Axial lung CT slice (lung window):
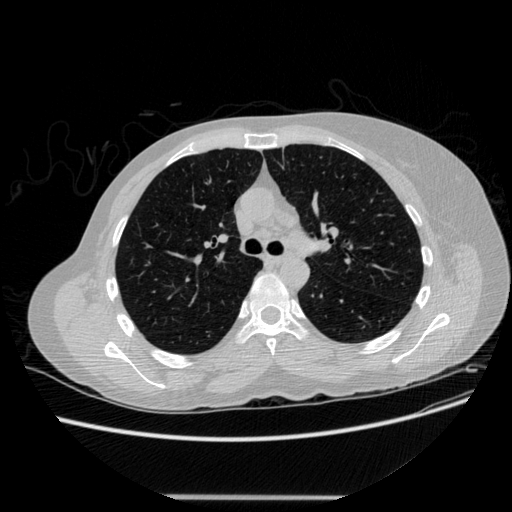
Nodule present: no